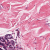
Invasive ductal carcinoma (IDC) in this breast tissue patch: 0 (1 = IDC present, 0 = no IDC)